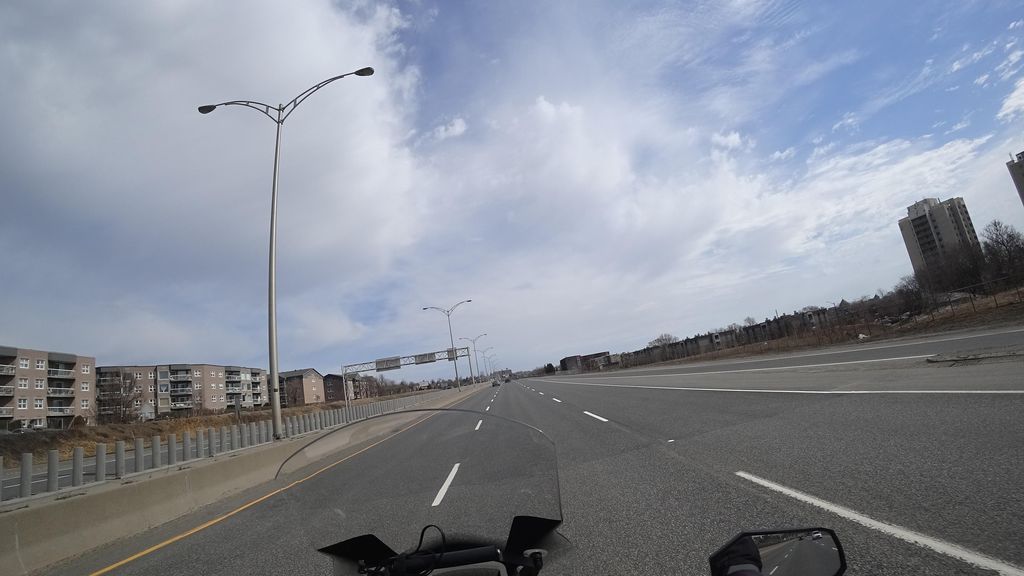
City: quebec_city